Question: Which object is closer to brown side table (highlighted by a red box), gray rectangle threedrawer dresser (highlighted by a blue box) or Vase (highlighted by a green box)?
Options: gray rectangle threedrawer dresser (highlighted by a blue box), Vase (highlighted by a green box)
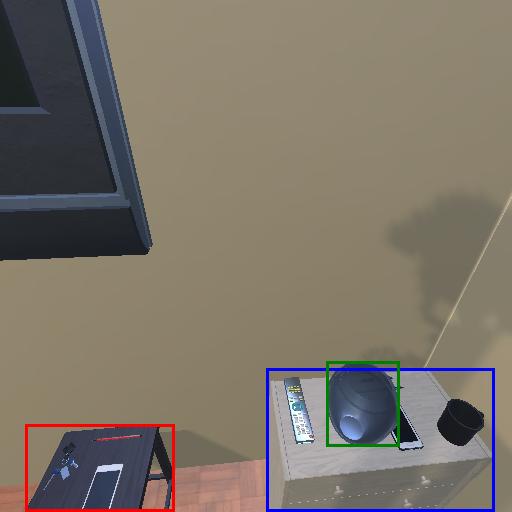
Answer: gray rectangle threedrawer dresser (highlighted by a blue box)